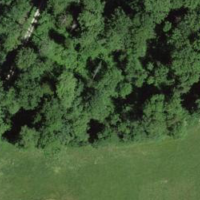
EUNIS habitat code: 41
Species observed at this site:
Silene dioica